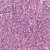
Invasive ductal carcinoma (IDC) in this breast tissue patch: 1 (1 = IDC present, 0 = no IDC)